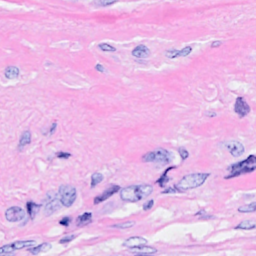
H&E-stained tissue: Breast